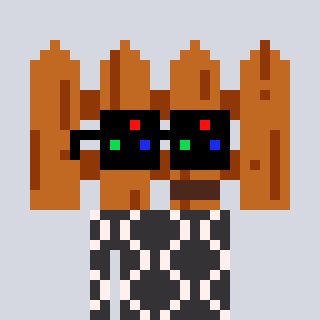
a pixel art character with square black sunglasses, a fence-shaped head and a grayscale-colored body on a cool background